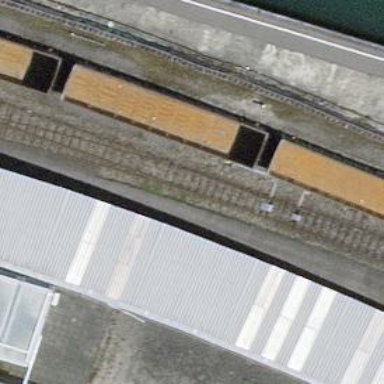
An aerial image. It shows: Railway switch.